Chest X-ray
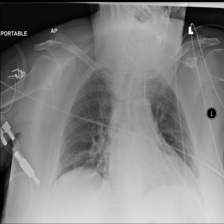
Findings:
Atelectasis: negative
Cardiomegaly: negative
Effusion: negative
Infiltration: negative
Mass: negative
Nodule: negative
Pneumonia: negative
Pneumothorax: positive
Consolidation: negative
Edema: negative
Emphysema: negative
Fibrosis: negative
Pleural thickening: negative
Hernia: negative